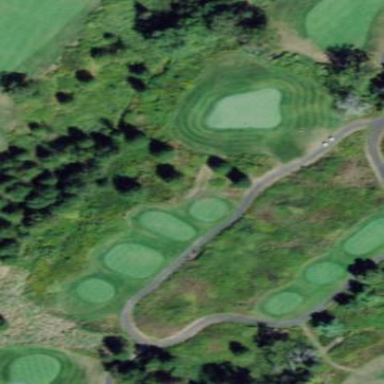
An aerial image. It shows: Rough area on grassy golf course.